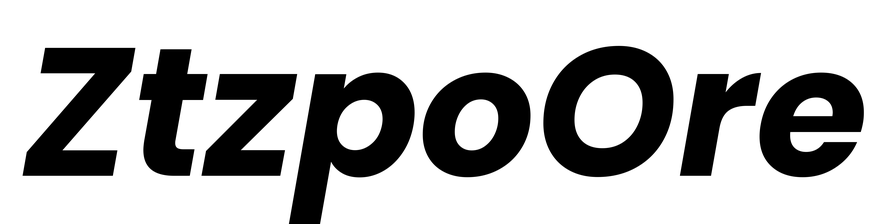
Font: Poppins-BoldItalic